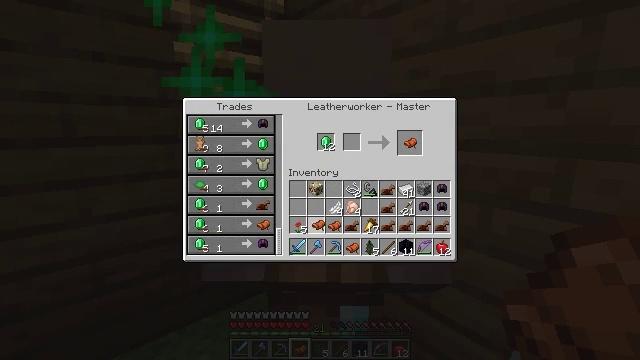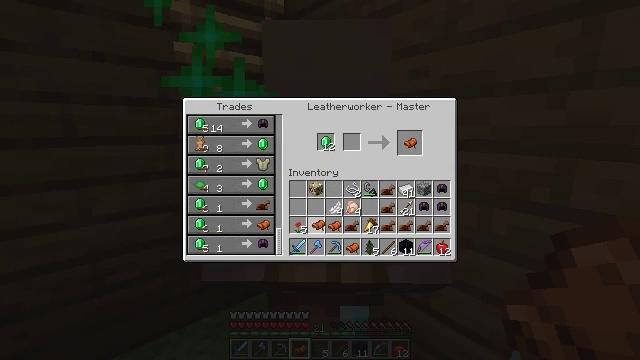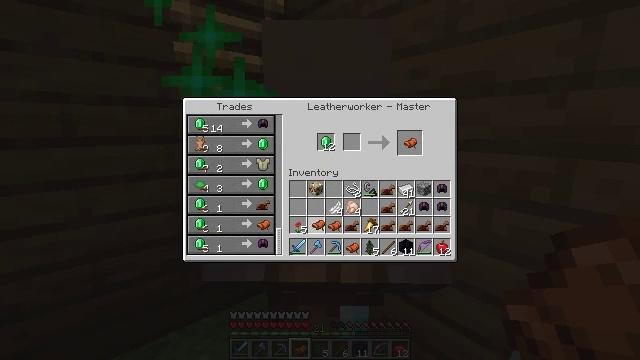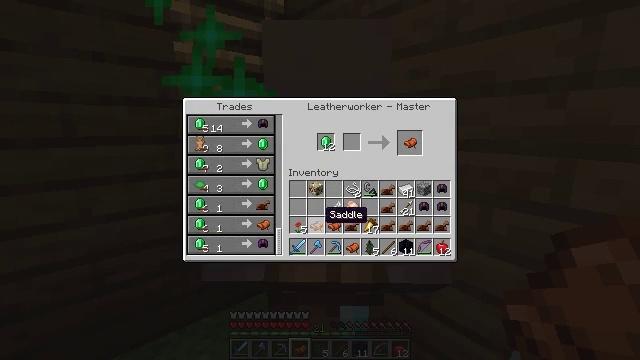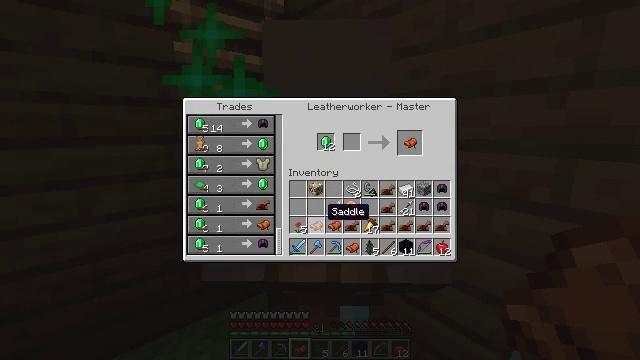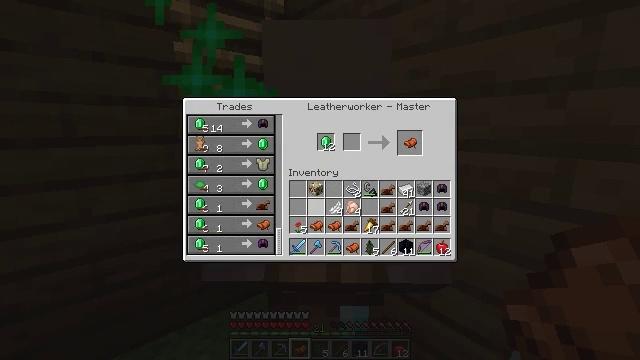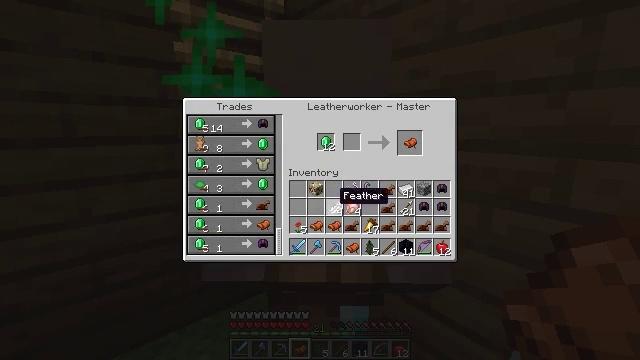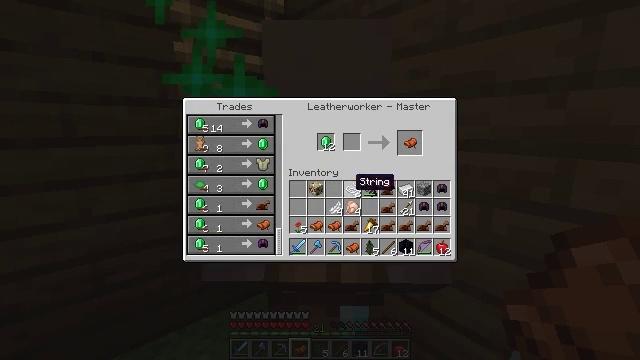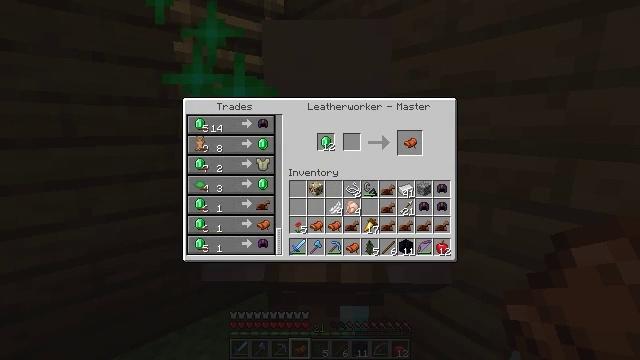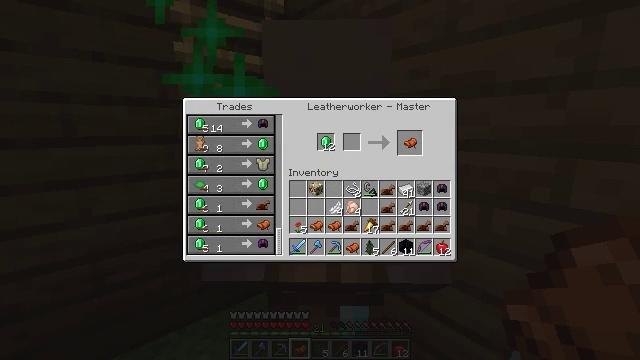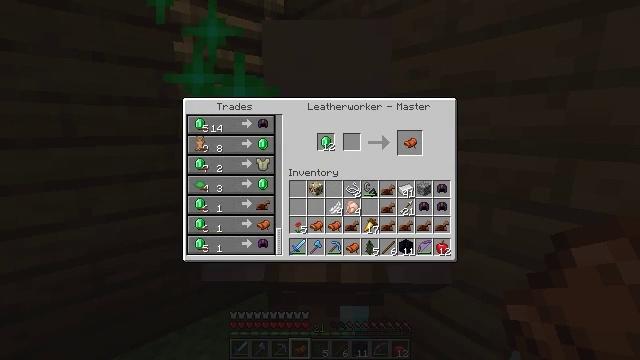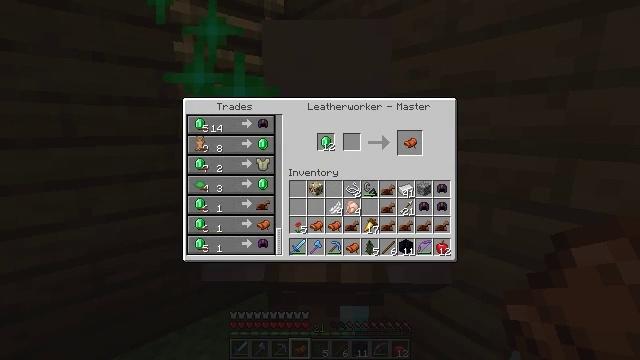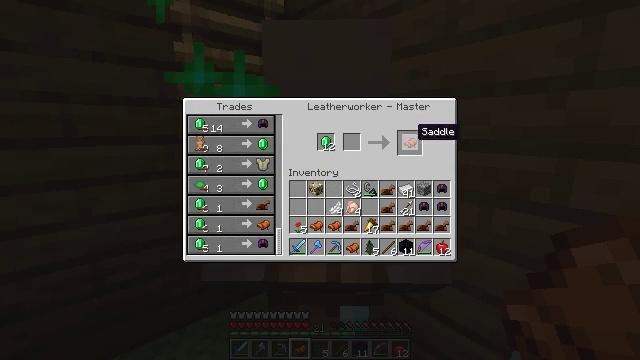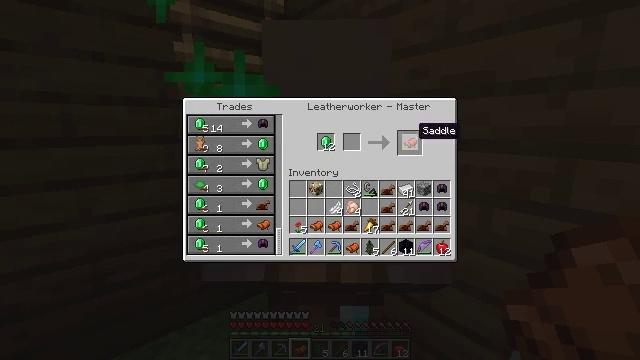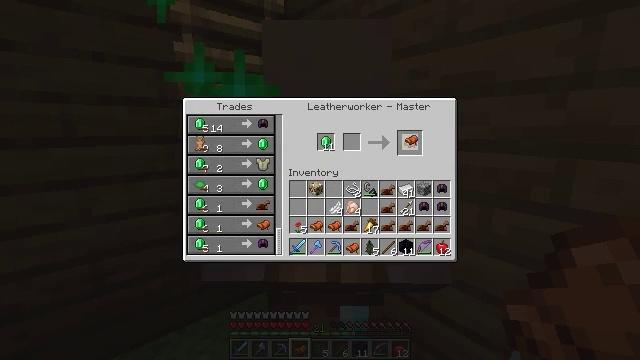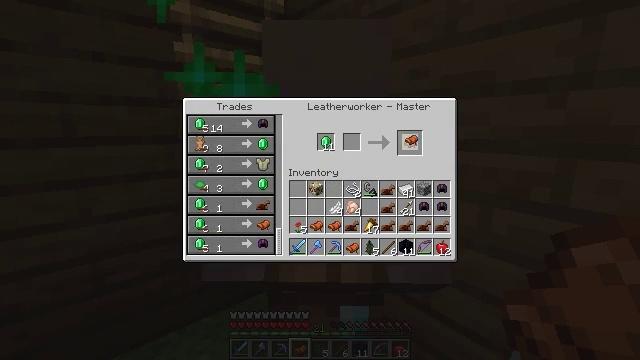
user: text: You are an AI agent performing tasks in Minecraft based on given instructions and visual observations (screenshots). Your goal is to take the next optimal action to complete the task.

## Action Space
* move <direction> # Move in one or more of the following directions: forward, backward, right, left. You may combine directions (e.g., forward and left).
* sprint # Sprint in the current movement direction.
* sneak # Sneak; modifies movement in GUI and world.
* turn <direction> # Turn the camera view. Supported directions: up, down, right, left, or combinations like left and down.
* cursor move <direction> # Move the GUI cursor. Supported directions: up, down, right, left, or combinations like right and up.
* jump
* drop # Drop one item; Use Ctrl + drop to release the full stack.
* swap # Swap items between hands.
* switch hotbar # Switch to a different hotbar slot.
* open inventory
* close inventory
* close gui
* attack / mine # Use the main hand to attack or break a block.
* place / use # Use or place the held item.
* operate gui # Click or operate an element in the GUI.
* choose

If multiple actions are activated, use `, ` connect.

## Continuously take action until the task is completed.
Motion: motion action
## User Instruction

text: Make sure to use the crafting table to get a saddle.
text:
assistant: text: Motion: operate gui
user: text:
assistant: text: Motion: operate gui
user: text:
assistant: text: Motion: no_op
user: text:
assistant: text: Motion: no_op
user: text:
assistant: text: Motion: no_op
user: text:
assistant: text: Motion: cursor move right and up
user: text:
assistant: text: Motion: cursor move right and up
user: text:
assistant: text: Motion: cursor move right and up
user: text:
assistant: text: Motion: cursor move right and up
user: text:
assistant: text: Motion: no_op
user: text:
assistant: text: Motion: no_op
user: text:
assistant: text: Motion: cursor move right and up
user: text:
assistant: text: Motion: no_op
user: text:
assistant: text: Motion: operate gui
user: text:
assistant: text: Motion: operate gui
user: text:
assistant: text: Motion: cursor move left and down
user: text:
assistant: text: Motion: cursor move left and down
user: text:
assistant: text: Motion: cursor move left and down
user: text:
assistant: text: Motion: no_op